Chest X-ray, PA view. Patient: 57 years old, sex F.
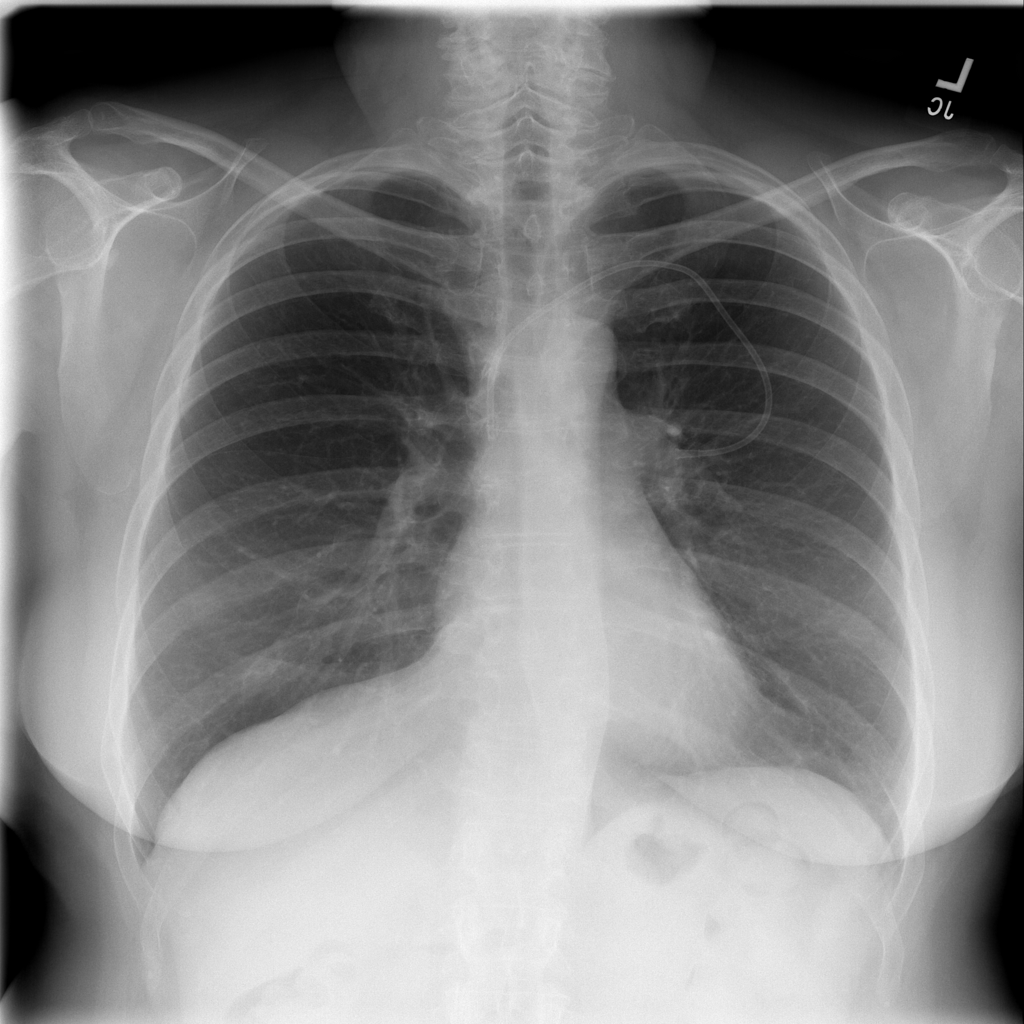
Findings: No Finding